Question: I'm using the 'tableplot' command form the 'tabplot' package. I wonder how values between 0 and 1 are handled, when tableplot calculates the logs.
In the <URL> in found:
> If needed logarithmic scaling can be applied to numeric values, where the logs of negative values are calculated via their absolute value and plotted to the left of the zero value line and zero values are simply plotted on this line."
But how does it handle values between 0 and 1?
I tried to get an idea, maybe someone else gets it. My approach:
'''
library(ggplot2)
library(tabplot)
fg <- seq(0,1,length=100)
gh <- seq(0,1,length=100)
myframe <- as.data.frame(cbind(fg,gh))
tableplot(myframe, numPals="Greys", sortCol=fg, nBins=100,scales=c("lin", "log"))
'''
And the output:

Can anyone interpret this? In the plot "fg" contains values from 0 to 1. "gh" shows the corresponding logs to "fg" (calculated by tableplot()).
Problem:
The second element of "fg" is: 0.<PHONE>.
log10(0.<PHONE>)=-1.995635.
So, what happens here?
Note: nBin=100, so all values (100) should be plotted.
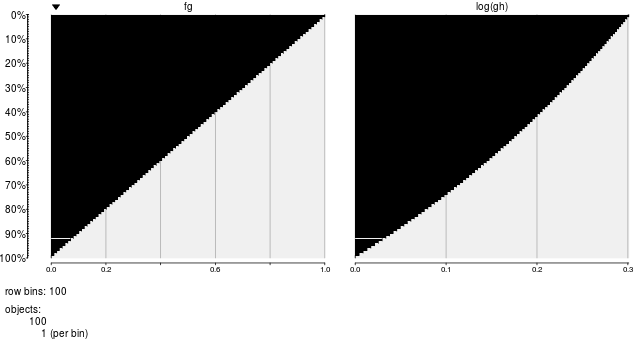
Answer: I found the answer myself. If the value is between 0 and 1, tableplot() calculates +1 and takes the logarithm:
Normal log: The second element of "fg" is: 0.<PHONE> => log10(0.<PHONE>)=-1.995635.
Tableplot calculates: log10(1+0.<PHONE>)=0.004364805.